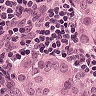
Metastatic tissue present: yes